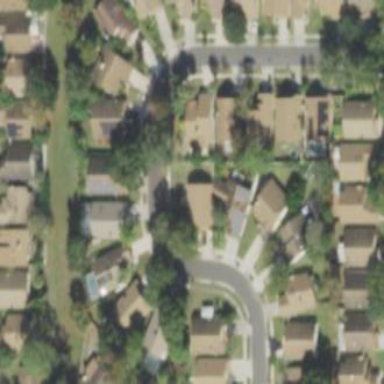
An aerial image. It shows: Residential road with sidewalks on both sides.